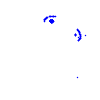
Particle: electron